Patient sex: M
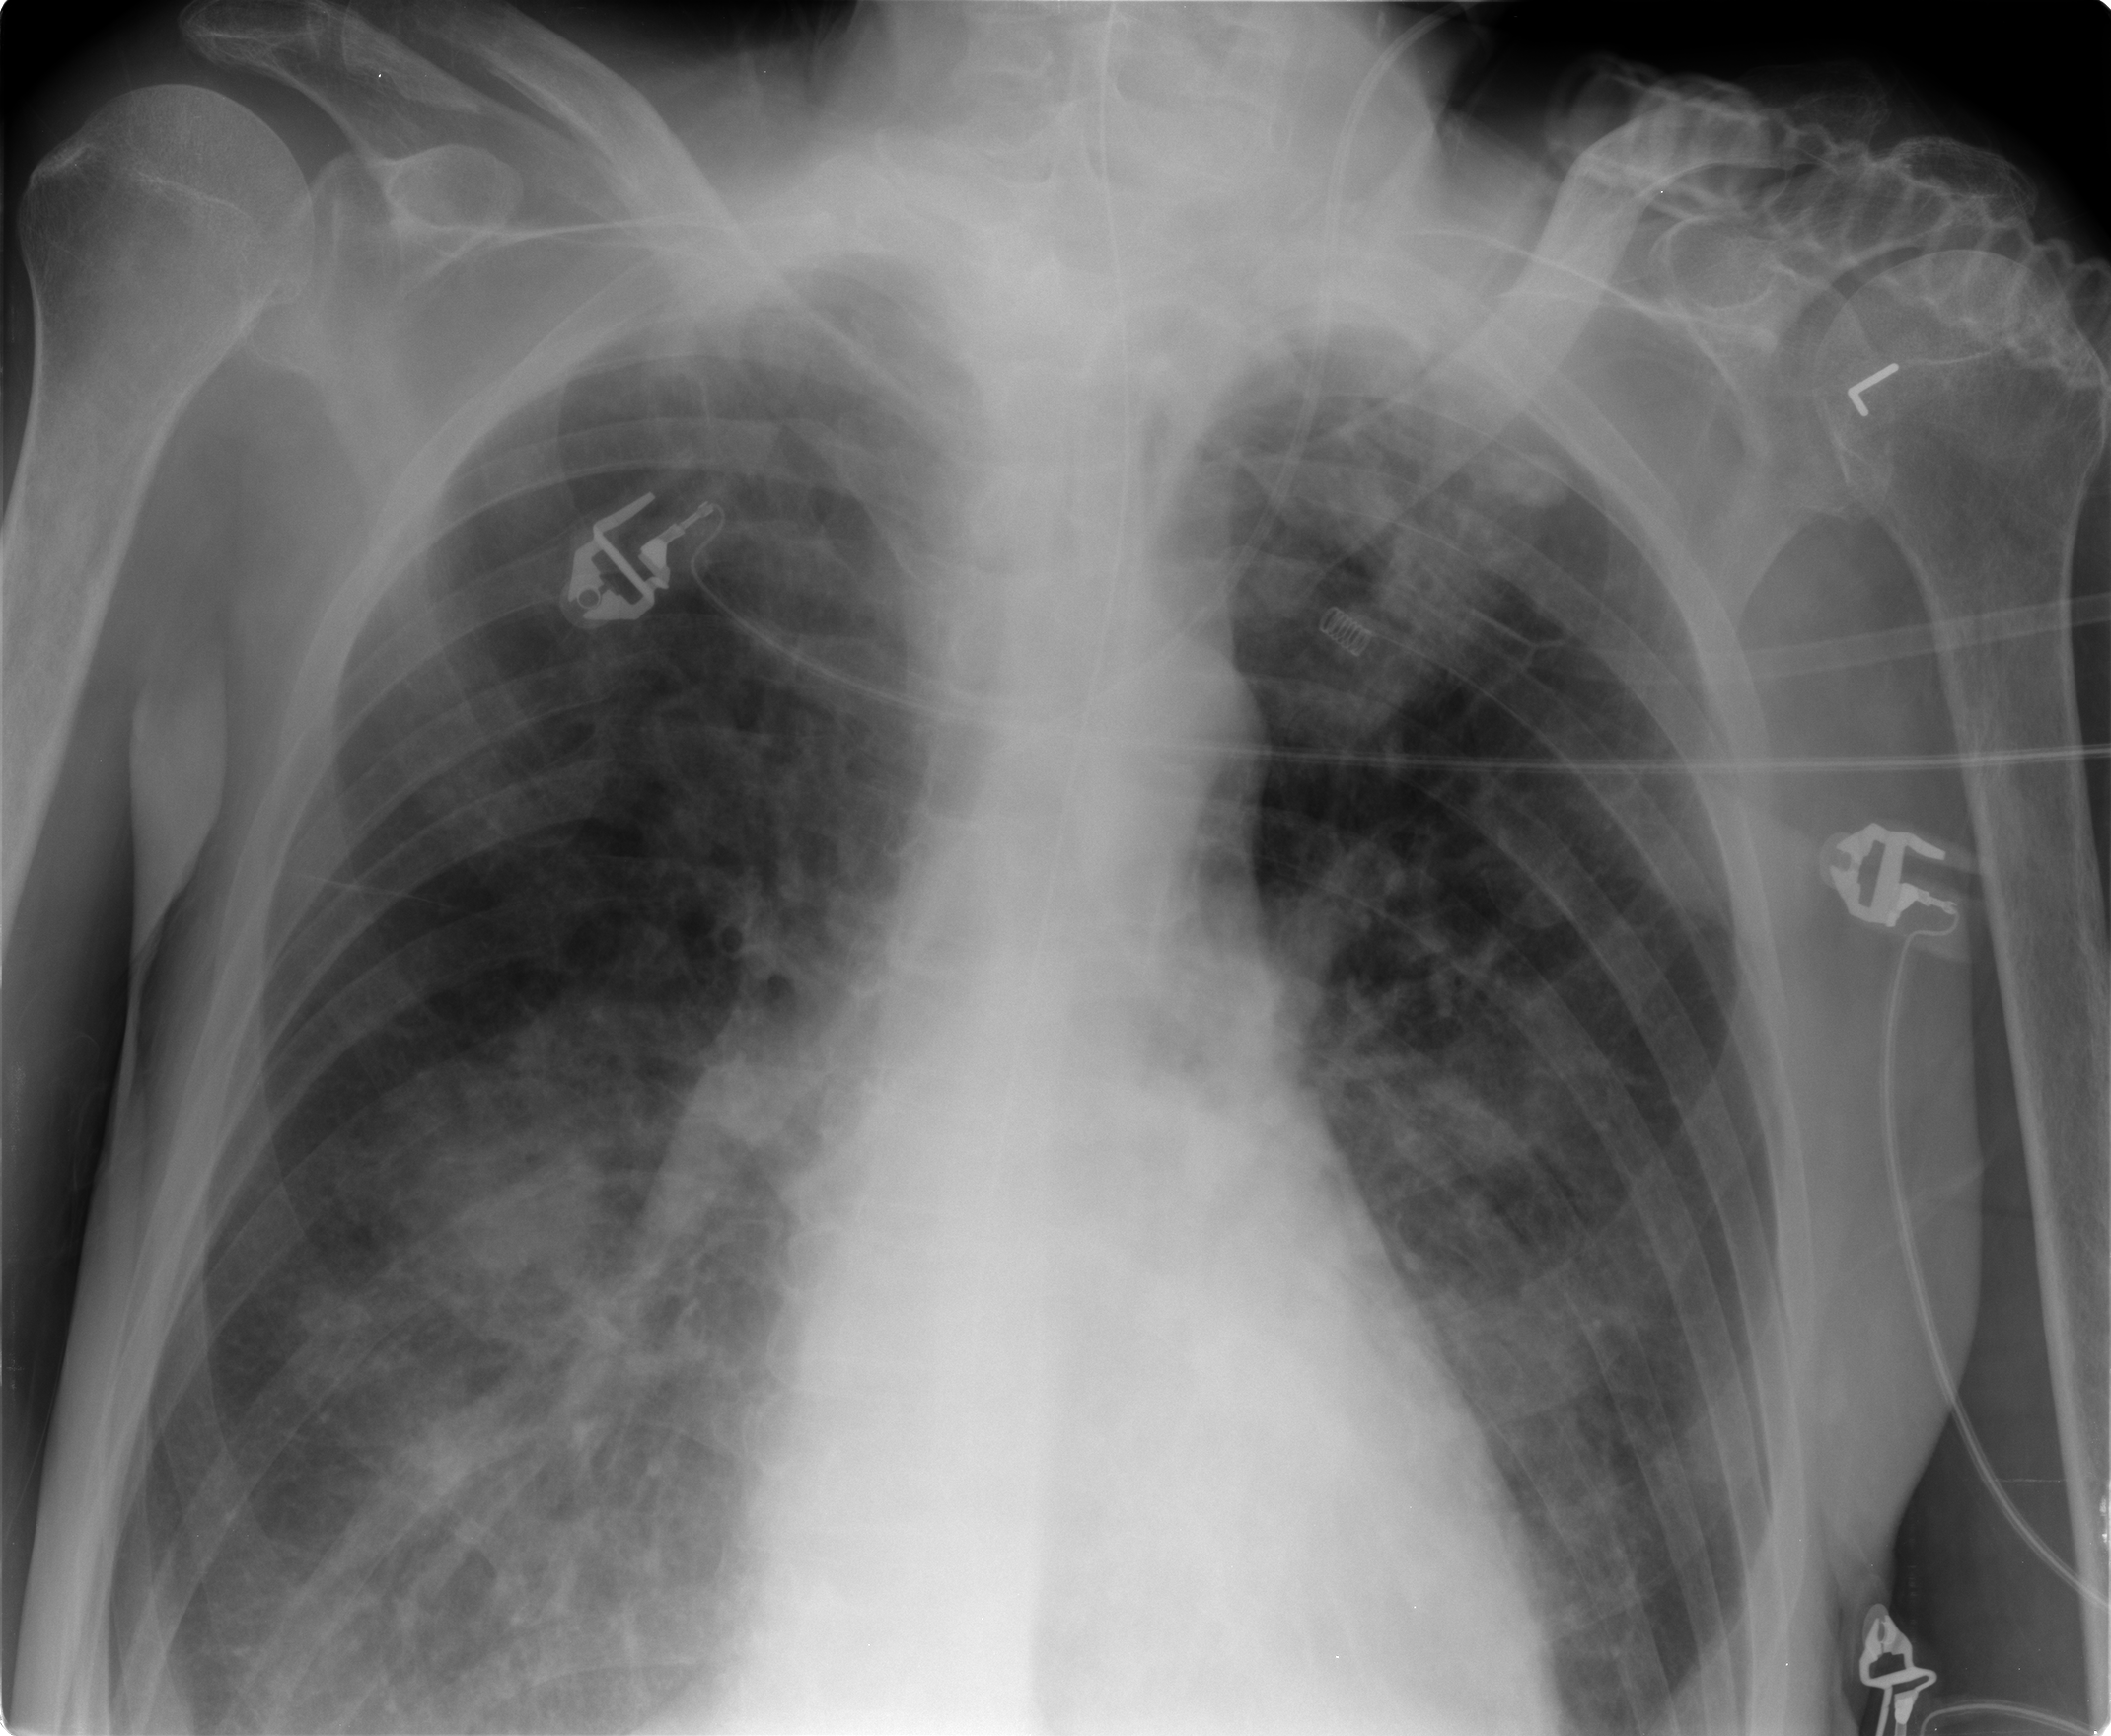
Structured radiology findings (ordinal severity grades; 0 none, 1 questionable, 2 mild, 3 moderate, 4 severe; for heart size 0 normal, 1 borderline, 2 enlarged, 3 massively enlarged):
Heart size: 0
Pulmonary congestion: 2
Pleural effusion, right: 2
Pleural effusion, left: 0
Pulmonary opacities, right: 2
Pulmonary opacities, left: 0
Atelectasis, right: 2
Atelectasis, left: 2